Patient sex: M
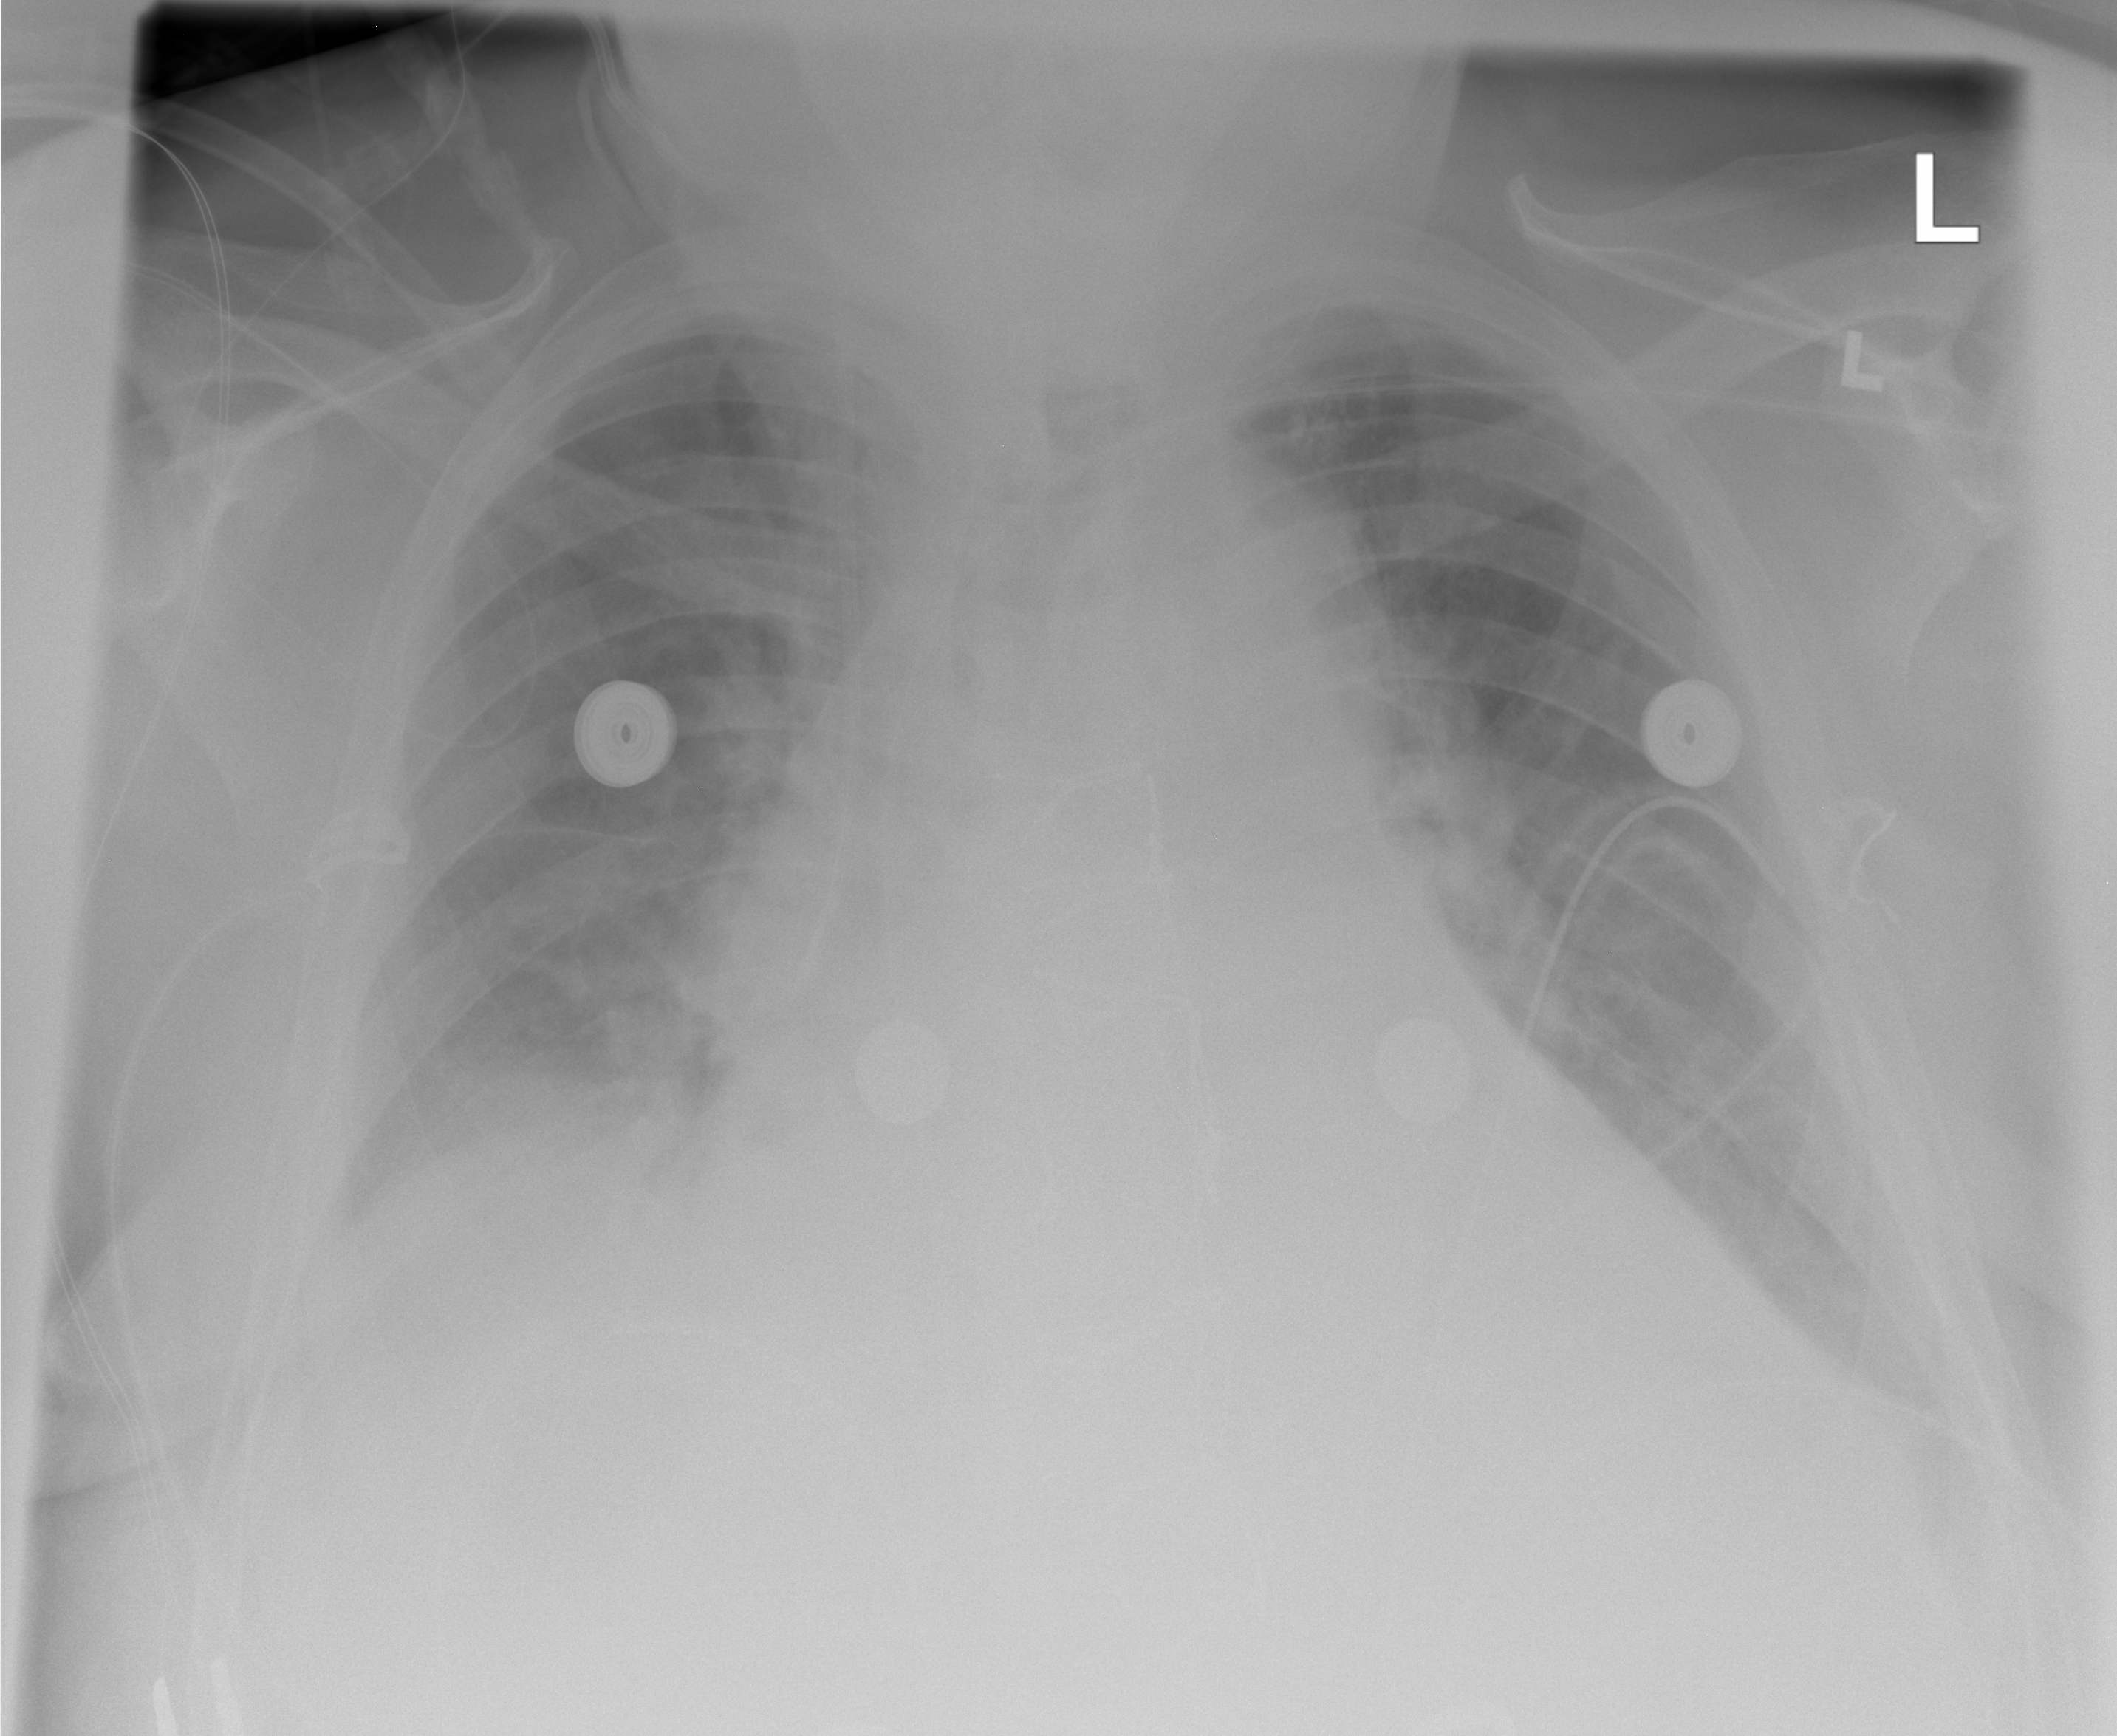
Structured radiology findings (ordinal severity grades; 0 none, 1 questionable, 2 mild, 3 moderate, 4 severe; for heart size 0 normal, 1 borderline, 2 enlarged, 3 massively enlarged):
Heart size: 3
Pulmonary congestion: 3
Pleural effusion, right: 2
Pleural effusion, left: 3
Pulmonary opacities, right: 0
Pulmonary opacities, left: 0
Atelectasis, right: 2
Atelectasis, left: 2